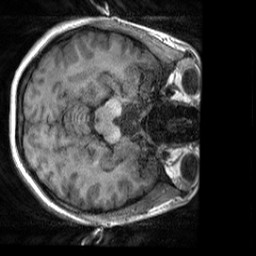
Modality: T1w
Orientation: axial
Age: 22
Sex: female
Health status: healthy
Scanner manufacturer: siemens
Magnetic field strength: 3 T
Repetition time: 2 s
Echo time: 0.00232 s